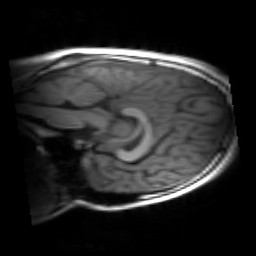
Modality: inplaneT1
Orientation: sagittal
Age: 19
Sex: male
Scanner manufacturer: siemens
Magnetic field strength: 3 T
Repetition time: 1.2 s
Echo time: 0.00251 s